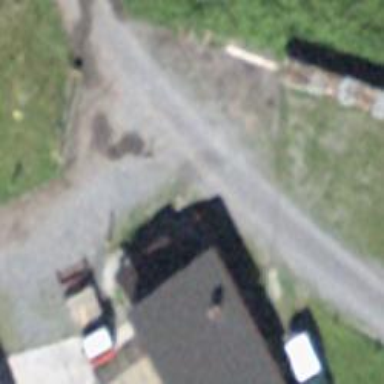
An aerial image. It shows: Farm shop.